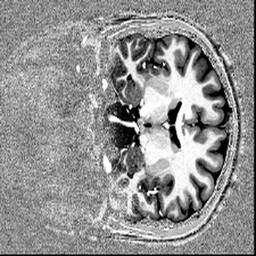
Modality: T1w
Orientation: coronal
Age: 24
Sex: male